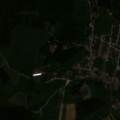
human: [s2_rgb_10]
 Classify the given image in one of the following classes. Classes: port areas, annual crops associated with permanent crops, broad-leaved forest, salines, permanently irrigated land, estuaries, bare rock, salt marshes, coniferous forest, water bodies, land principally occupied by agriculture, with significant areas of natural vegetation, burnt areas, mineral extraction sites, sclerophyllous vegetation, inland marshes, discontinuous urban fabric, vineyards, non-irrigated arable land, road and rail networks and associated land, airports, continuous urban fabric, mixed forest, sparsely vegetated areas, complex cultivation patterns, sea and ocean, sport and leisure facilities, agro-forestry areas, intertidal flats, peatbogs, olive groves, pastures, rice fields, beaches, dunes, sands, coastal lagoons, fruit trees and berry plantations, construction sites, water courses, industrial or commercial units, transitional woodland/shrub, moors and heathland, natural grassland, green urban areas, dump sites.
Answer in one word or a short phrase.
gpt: discontinuous urban fabric, non-irrigated arable land, pastures, complex cultivation patterns, land principally occupied by agriculture, with significant areas of natural vegetation, coniferous forest, mixed forest